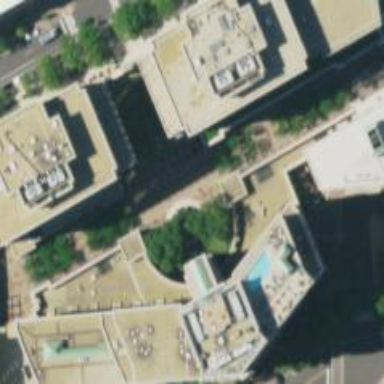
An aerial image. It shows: Part of building.